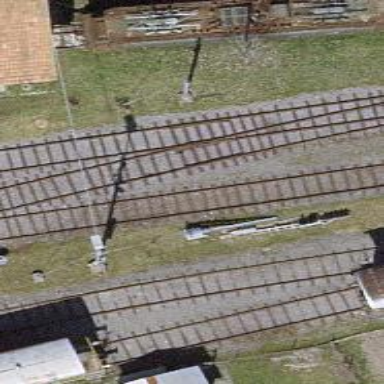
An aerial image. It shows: Railway yard with one track in service.